Interaction volume radius: 5 \u00c5
Interaction volume height: 25 \u00c5
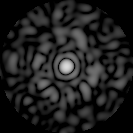
Disorder parameter: 0.8284